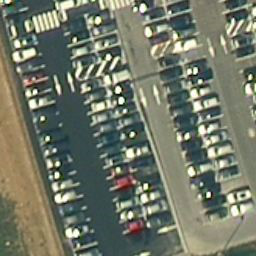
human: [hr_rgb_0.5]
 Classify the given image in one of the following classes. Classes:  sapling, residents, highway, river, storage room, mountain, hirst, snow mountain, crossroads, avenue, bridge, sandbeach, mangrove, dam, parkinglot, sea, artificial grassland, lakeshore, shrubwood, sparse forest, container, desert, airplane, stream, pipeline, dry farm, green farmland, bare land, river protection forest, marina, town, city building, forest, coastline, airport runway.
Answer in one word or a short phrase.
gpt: parkinglot